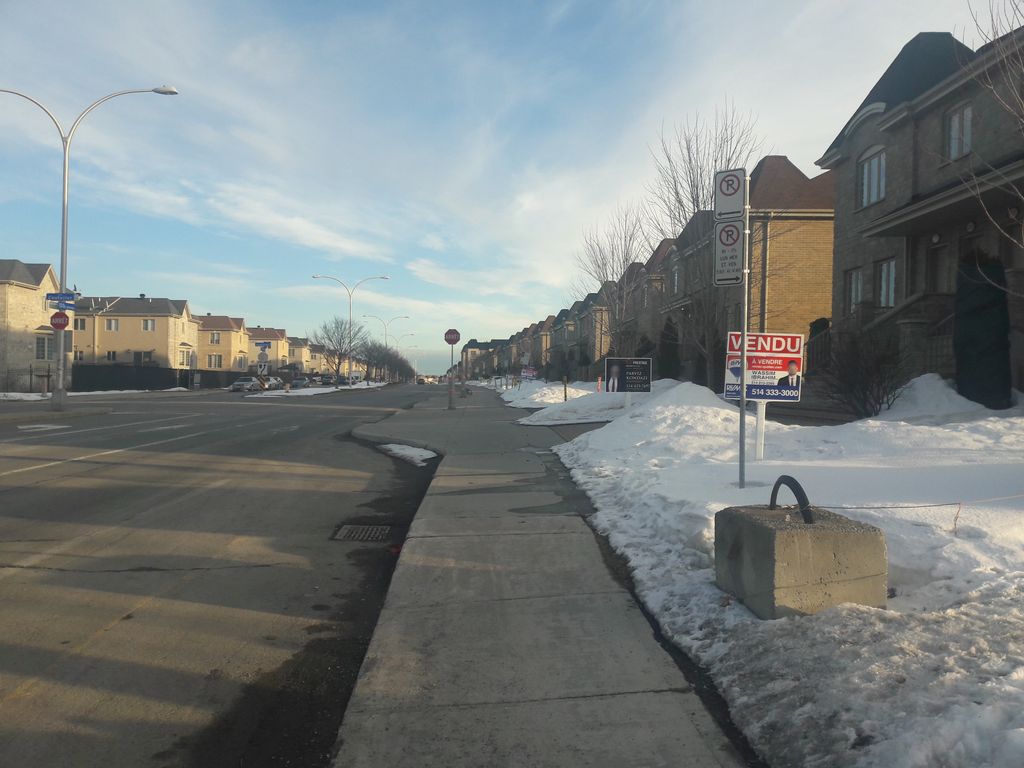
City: montreal